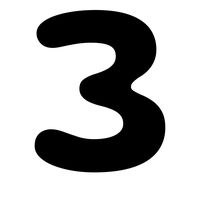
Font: Gluten_SemiBold